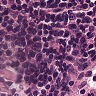
Metastatic tissue present: no